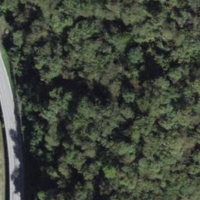
EUNIS habitat code: 41
Species observed at this site:
Clematis vitalba